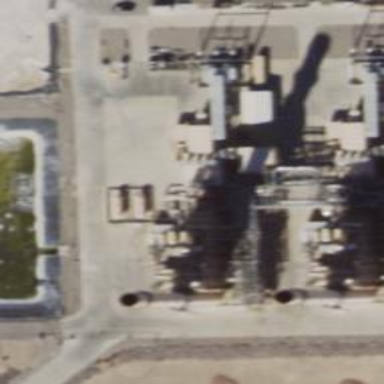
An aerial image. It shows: Gas turbine generator powered by gas.